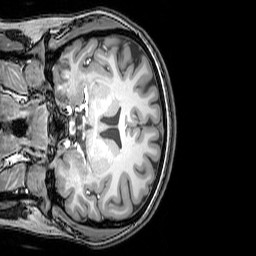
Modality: T1w
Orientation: coronal
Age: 24
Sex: female
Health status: healthy
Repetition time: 0.081 s
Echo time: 0.037 s